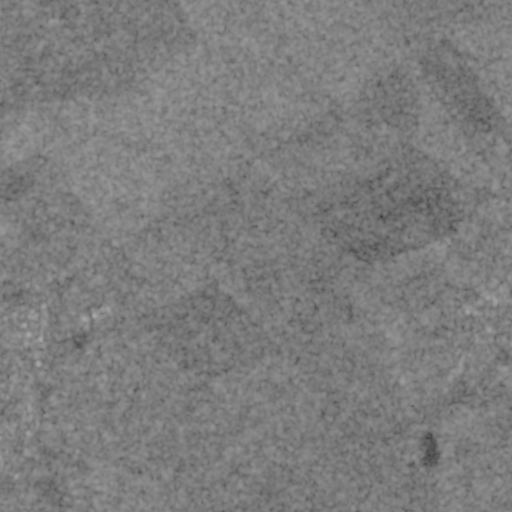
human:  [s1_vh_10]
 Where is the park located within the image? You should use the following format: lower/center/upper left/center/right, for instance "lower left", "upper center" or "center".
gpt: The park is located in the lower left of the image.
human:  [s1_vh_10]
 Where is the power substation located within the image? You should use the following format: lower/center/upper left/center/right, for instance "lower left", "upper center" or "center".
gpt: The power substation is located in the center left of the image.
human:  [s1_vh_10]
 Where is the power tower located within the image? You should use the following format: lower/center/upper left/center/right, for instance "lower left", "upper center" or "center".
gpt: The power tower is located in the upper left of the image.
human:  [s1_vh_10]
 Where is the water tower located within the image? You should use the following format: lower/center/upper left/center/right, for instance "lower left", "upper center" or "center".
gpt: The water tower is located in the center left of the image.
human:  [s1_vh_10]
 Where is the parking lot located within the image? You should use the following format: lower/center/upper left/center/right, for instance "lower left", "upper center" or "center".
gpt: There is no parking lot in the image.

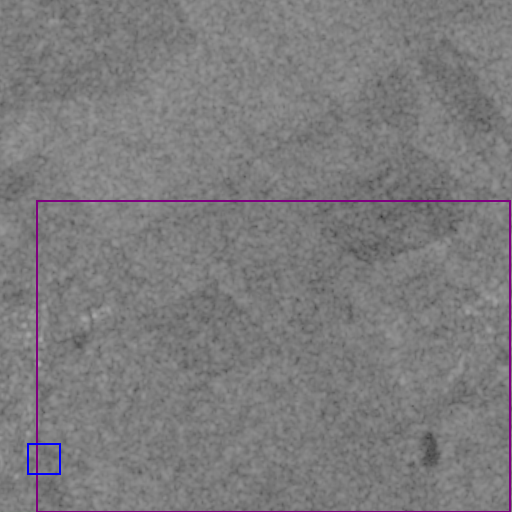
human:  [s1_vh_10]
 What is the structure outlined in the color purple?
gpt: The structure outlined in purple is a crop field.
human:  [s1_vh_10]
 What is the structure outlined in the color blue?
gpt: The structure outlined in blue is a park.
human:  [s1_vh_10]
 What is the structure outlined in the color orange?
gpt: There is no orange outline.